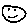
Label: smiley face